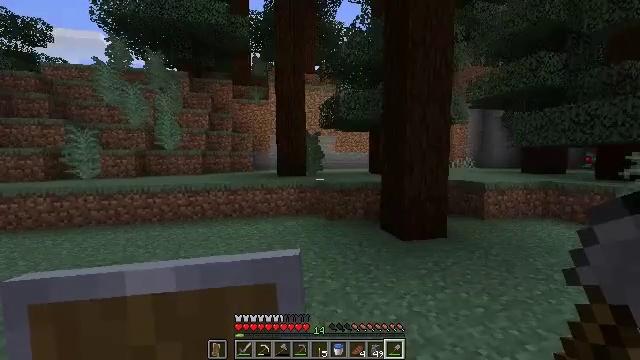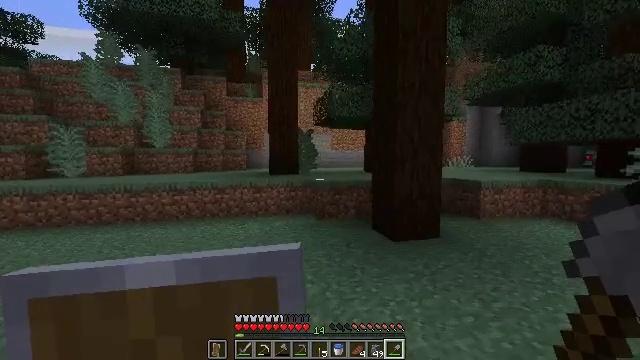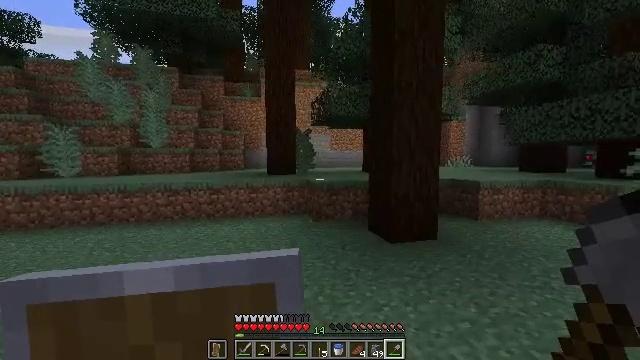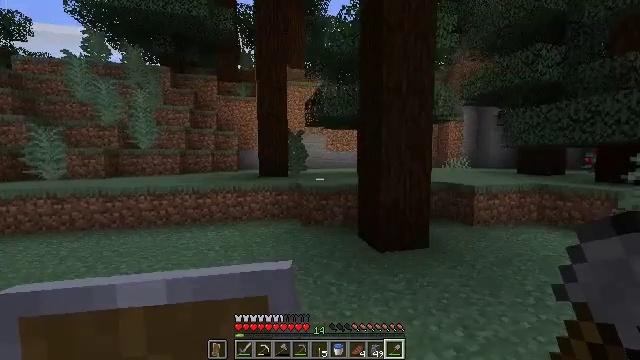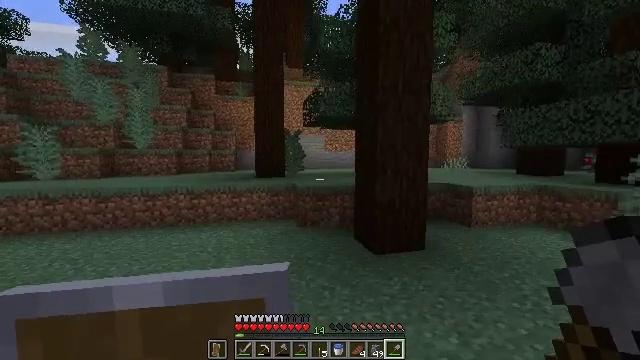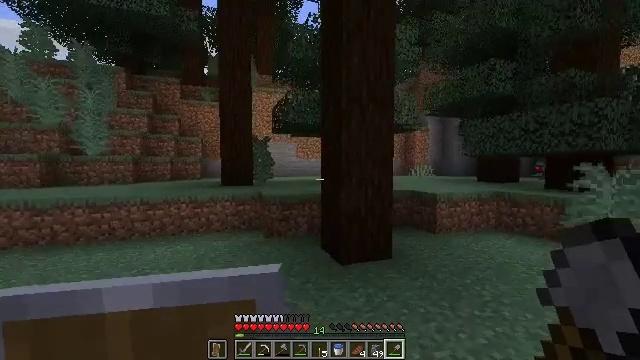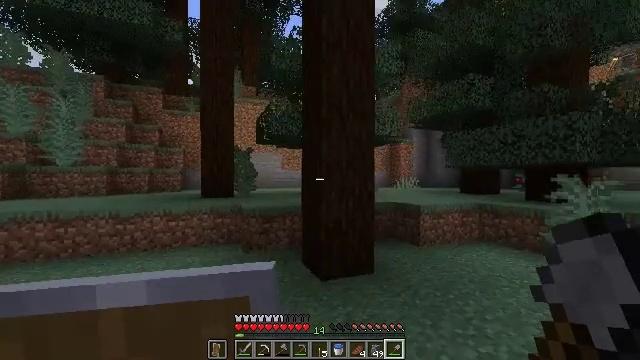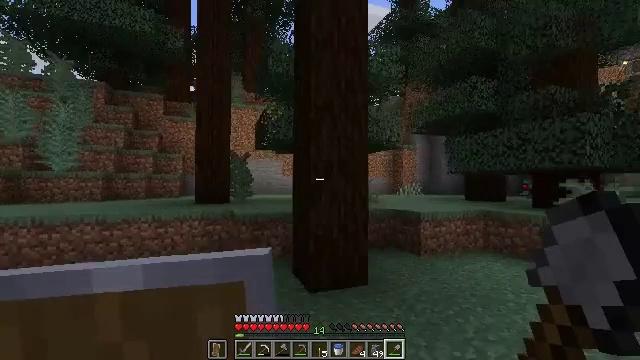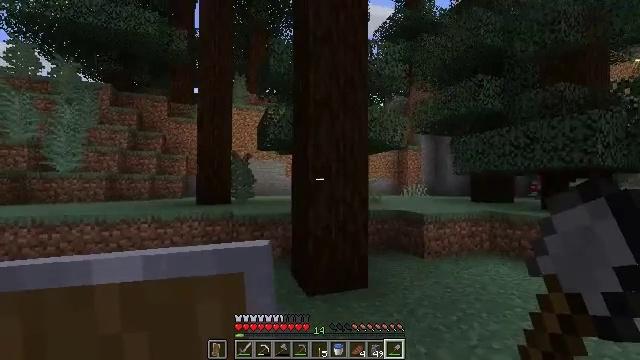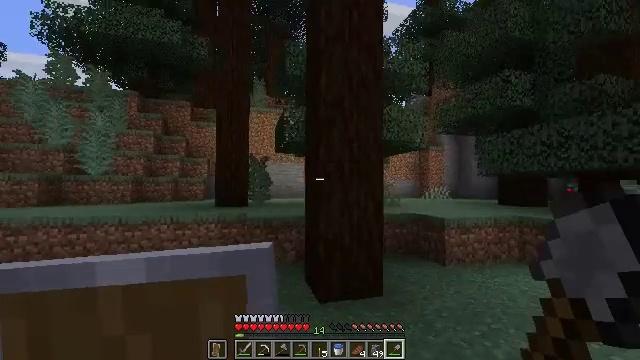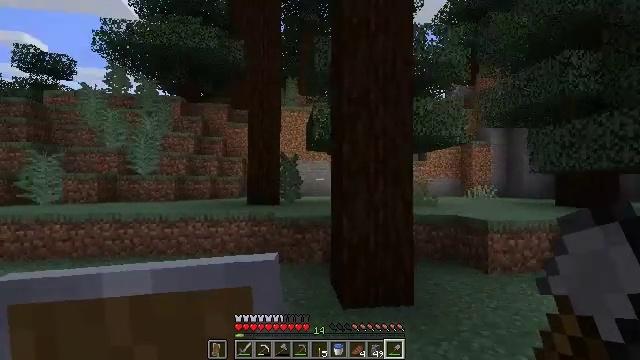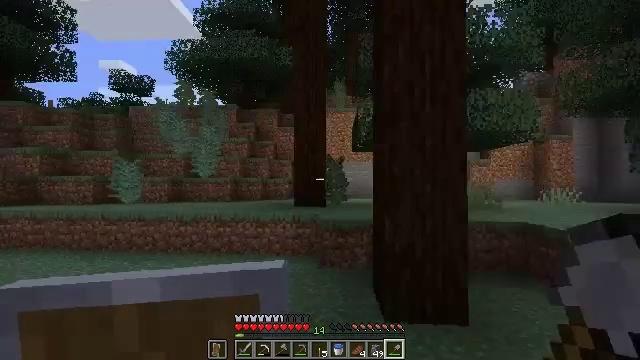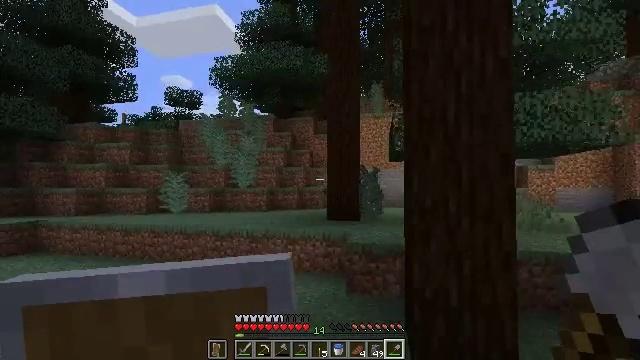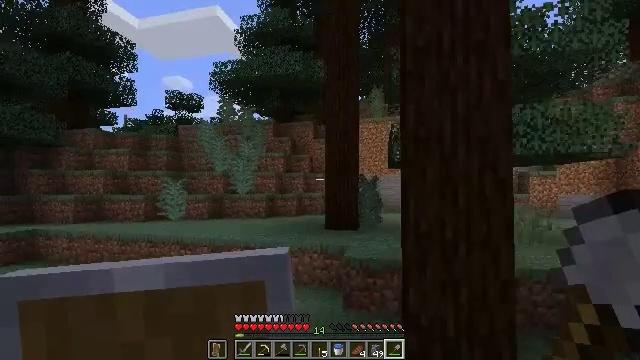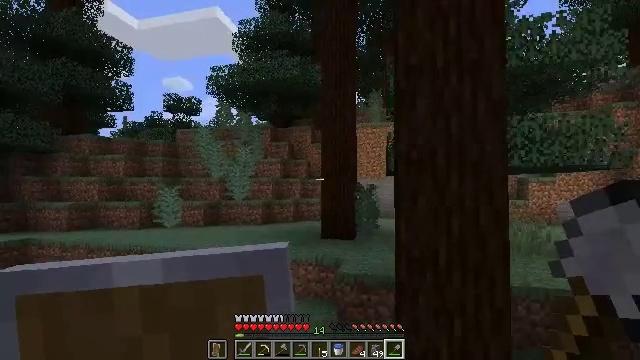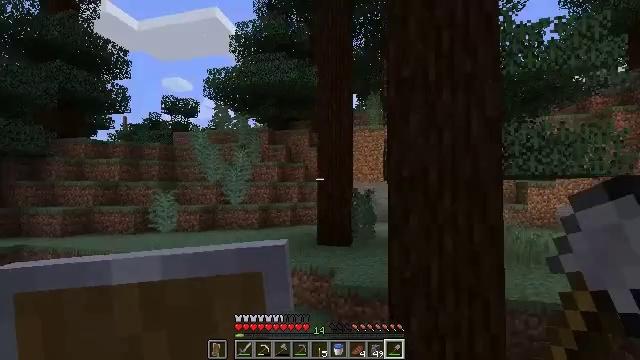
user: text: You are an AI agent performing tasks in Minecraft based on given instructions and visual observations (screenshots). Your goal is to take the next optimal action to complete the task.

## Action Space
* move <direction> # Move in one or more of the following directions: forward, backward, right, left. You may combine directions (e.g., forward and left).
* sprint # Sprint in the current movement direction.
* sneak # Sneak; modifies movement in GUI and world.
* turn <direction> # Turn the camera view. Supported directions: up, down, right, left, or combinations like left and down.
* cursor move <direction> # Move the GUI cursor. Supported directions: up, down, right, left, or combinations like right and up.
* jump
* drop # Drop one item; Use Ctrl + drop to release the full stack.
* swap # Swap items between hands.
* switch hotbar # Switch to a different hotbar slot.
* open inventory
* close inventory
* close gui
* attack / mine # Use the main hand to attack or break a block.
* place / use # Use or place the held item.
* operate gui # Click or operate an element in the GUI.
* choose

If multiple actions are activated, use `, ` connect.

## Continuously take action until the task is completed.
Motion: motion action
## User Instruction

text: Break the sweet berry bush to collect berries.
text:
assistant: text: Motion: move forward and move right
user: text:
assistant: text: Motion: move forward and move right
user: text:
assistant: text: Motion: move forward and move right
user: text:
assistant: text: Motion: move forward and move right
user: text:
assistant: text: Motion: move forward and move right, turn right and up
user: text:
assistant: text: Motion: move forward and move right, turn right and up
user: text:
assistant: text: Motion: move forward and move right, turn left and up
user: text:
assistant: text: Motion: move forward and move right, turn left
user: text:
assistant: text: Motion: move forward and move right, turn left
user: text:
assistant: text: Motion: move forward and move right, turn left
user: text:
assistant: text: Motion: move forward and move right, turn left
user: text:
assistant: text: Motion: move forward and move right, turn left, jump
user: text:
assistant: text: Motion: move forward and move right, jump
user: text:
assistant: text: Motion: move forward and move right, jump
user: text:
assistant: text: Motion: move forward and move right
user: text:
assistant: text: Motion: move forward and move right
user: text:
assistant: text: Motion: move forward and move right
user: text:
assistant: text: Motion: move forward and move right, turn right
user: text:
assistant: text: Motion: move forward and move right, turn right
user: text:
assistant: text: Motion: move forward and move right, turn right
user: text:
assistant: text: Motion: move forward
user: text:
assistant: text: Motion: move forward, turn left
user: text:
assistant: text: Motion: move forward, turn left
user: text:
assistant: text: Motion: move forward and move right, turn right
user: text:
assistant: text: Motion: move forward and move right, turn right
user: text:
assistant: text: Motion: move forward and move right
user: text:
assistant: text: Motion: move forward and move right
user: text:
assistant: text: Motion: move forward and move right
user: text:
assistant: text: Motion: move forward and move right
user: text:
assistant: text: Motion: move forward and move right